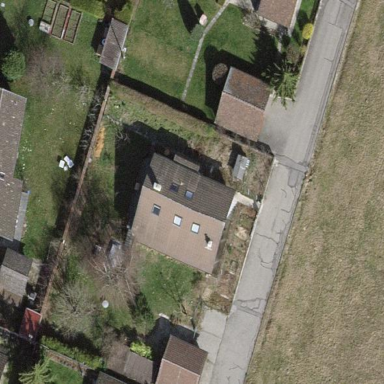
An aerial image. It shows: Simple house.